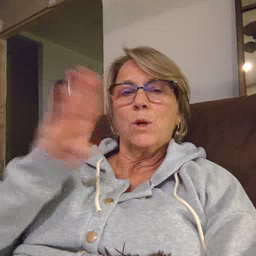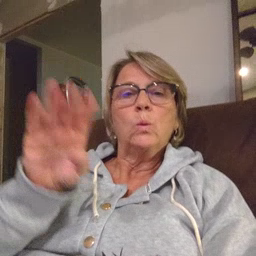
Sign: blue